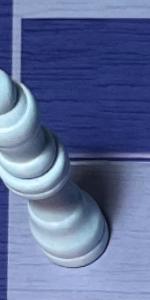
Label: Queen_White